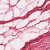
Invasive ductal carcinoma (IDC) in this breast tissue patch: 0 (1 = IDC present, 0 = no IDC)